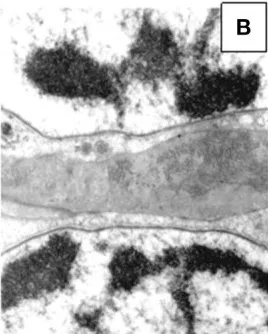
Original magnification, x15500).
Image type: pathology (giemsa)